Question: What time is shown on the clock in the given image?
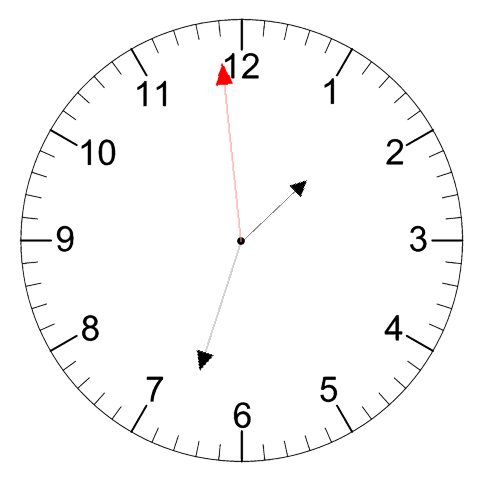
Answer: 01:32:59